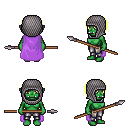
a pixel art fantasy rpg character, female body template, orc, green skin, lavender cape, metal pants, gold pageboy hairstyle, chain hood, spear, four views (front, back, left, right), 2x2 character sprite sheet, small pixel art, hard edges, no anti-aliasing